Question: So lately I've been working on a Custom Data Provider for Sitecore and it's really neat and works pretty well until I encountered this:

As you can see I'm receiving double language versions. Even though the GetItemVersions of my DataProvider looks like this:
'''
/// <summary>
/// Used to retrieve version and language information of given item.
/// </summary>
public override VersionUriList GetItemVersions(ItemDefinition itemDefinition, CallContext context)
{
VersionUriList result = null;
if (itemDefinition.ID == RootItem.RootId)
{
// Our root only has 1 version in 1 language.
result = new VersionUriList { new VersionUri(LanguageManager.GetLanguage("en"), Version.First) };
}
else if (CanProcess(itemDefinition.ID))
{
// Snipped processing of own items
}
return result;
}
'''
So this means that any item that I don't handle I return 'null'. Has anyone seen this behaviour before and knows exactly where to fix this?
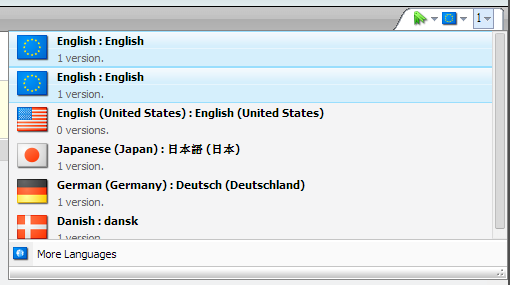
Answer: Meanwhile I have found an even better way to cure this. In the configuration of a dataprovider you can determine which methods are available like so:
'''
<sitecore>
<dataProviders>
<CustomDataProvider type="MyLib.Data.CustomDataProvider, MyLib">
<disable>*</disable>
<enable>GetChildIDs</enable>
<enable>GetParentID</enable>
<enable>GetItemDefinition</enable>
<enable>GetItemVersions</enable>
<enable>GetItemFields</enable>
</CustomDataProvider>
</dataProviders>
</sitecore>
'''
---
For those who are running into the same issue as myself when following the guidelines of the <URL>:
They forgot to mention that when you integrate into an existing DB (like the master) that you need to override following method:
'''
/// <summary>
/// We don't store any languages.
/// </summary>
public override LanguageCollection GetLanguages(CallContext context)
{
return null;
}
'''
Otherwise your dataprovider is somehow smart enough to return the languages and thereby supplying them 2 times effectively to Sitecore causing the issue displayed above. (which breaks TDS)